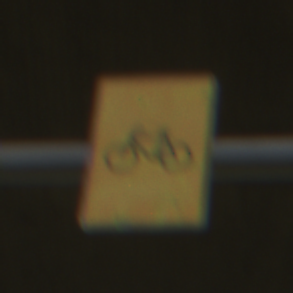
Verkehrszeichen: RadverkehrOhnePfeilsymbol
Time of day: SunriseSunset
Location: Outdoor (Suburban)
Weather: PartlyCloudy
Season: NotSpecified
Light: Natural